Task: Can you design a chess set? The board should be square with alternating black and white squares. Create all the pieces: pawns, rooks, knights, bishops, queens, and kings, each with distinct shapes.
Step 629:
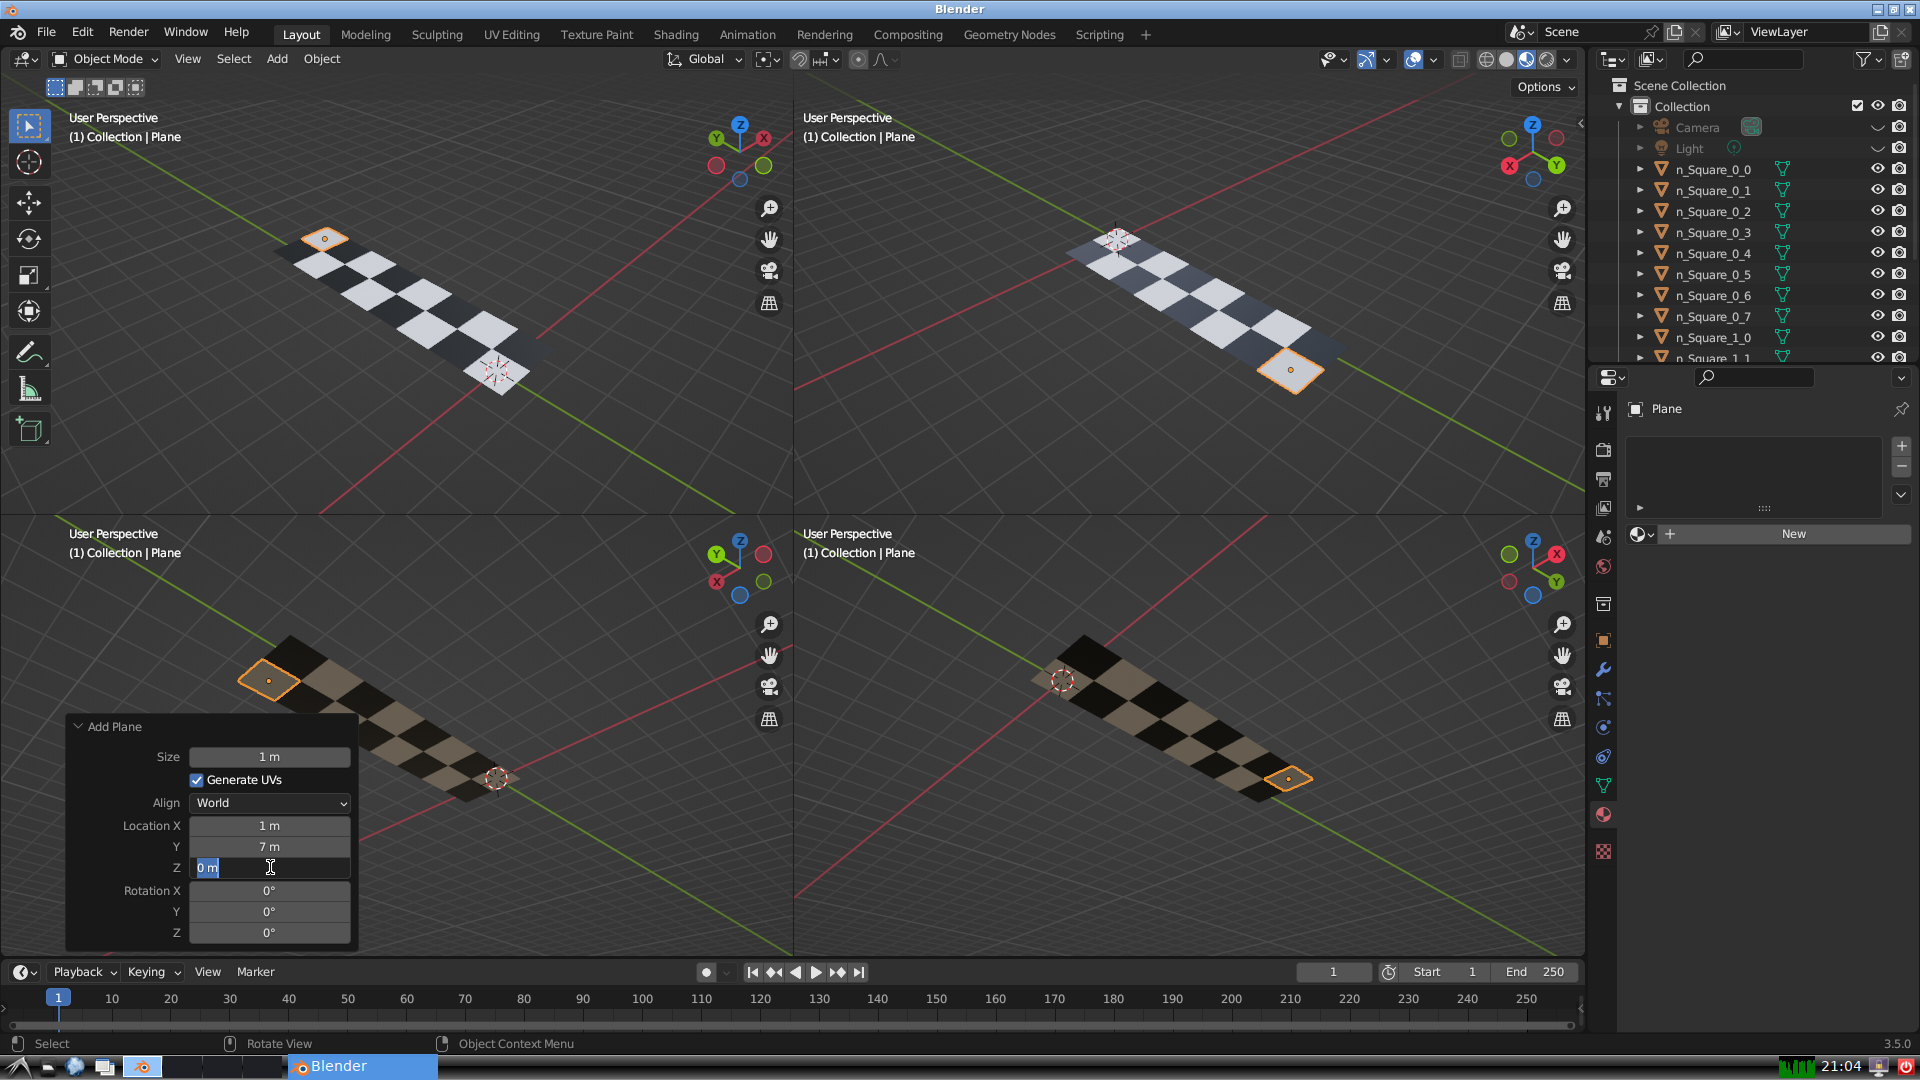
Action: input_text: 0.0